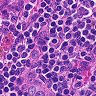
Metastatic tissue present: no